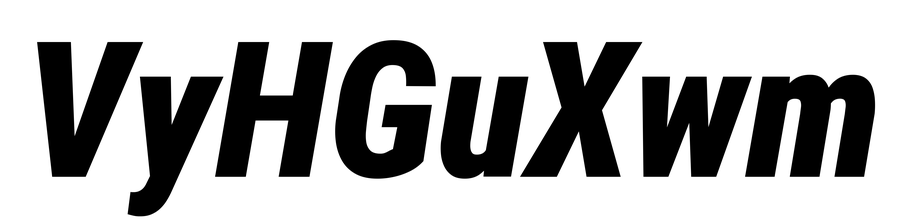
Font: Roboto-Italic_Condensed_Black_Italic